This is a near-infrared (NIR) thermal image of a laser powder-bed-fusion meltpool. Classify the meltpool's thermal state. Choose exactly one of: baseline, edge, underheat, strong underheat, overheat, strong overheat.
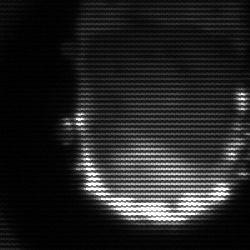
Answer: baseline